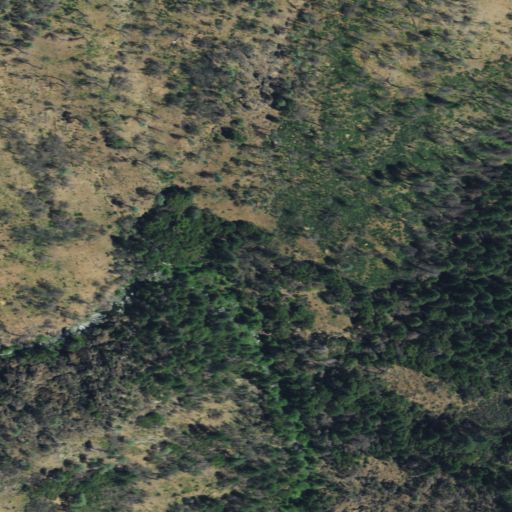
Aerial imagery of valley in California named Brush Gulch containing grassland, shrub, and evergreen forest